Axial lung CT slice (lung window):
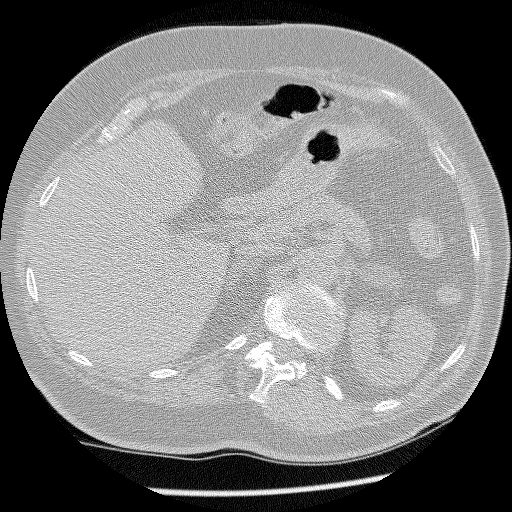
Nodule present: no